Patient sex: F
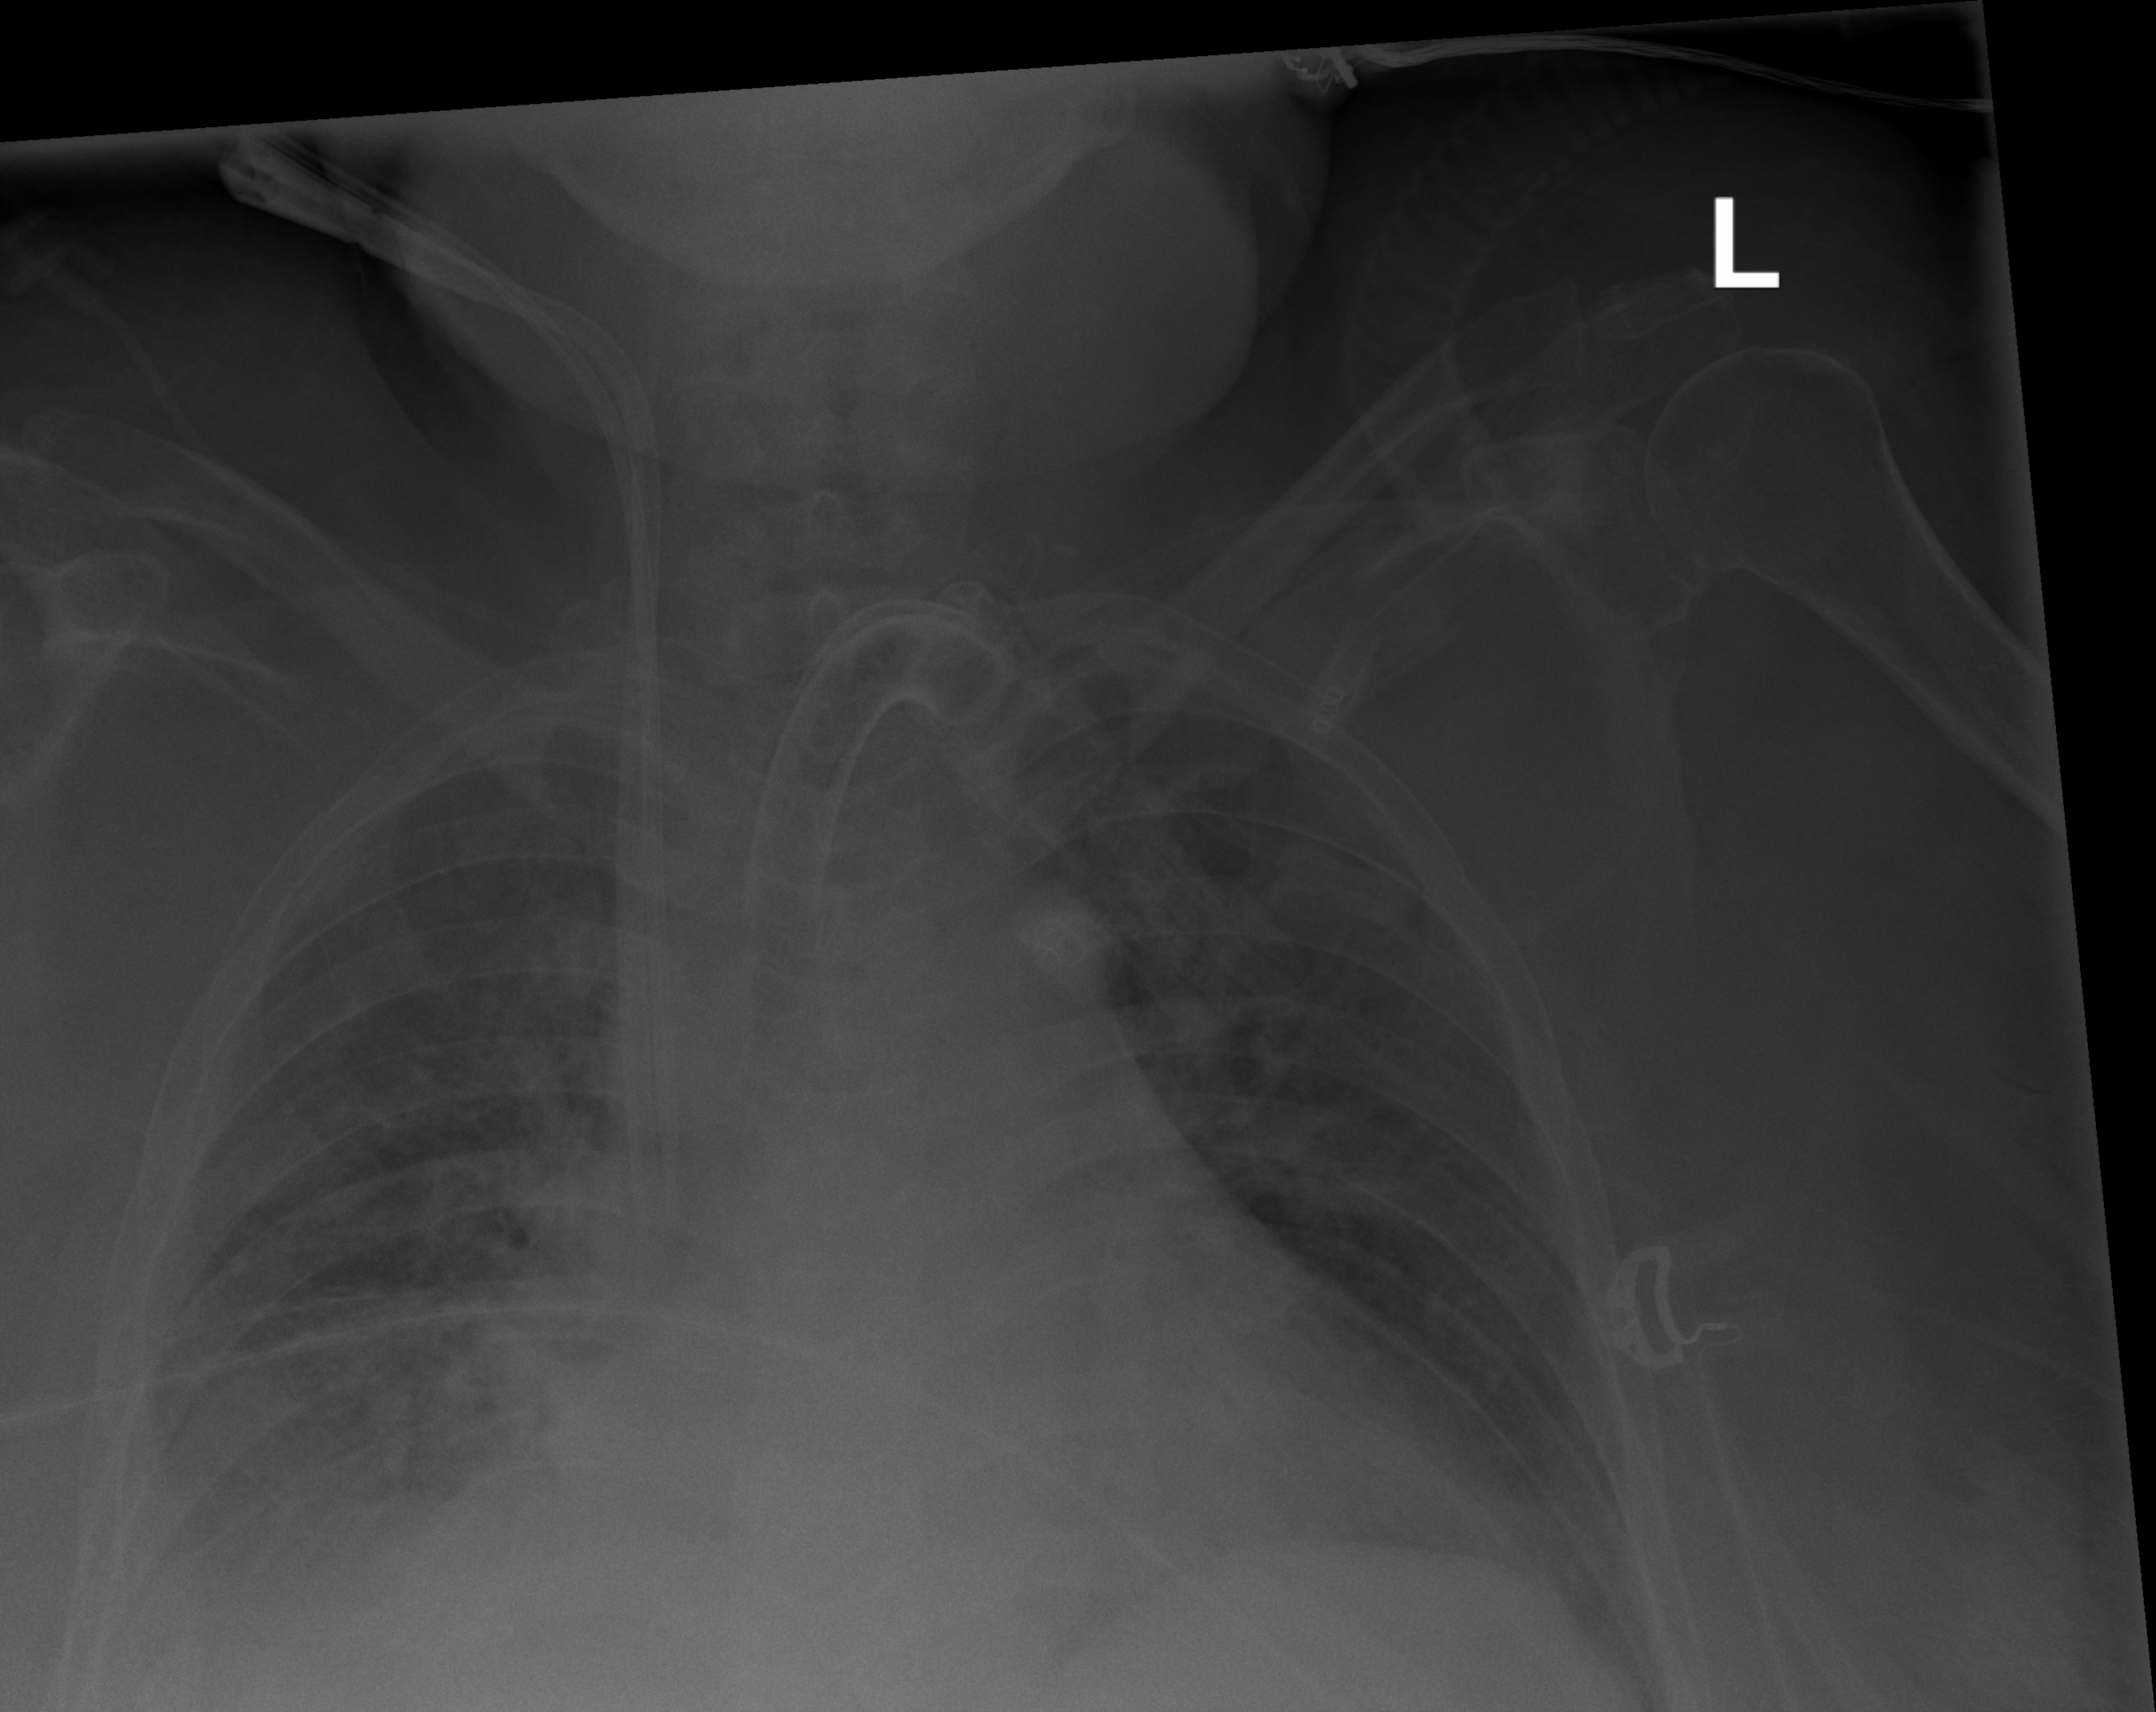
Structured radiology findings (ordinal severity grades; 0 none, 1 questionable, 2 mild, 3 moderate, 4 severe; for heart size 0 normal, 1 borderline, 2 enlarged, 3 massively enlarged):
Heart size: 2
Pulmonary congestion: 2
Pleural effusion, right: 3
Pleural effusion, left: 2
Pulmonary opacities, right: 2
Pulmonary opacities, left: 2
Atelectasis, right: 3
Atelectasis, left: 2